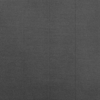
Label: dusty